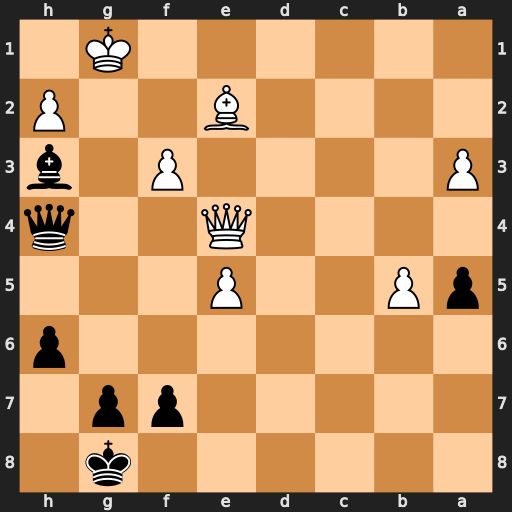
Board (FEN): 6k1/5pp1/7p/pP2P3/4Q2q/P4P1b/4B2P/6K1
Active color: b
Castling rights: -
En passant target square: -
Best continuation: Qe1+ Bf1 Qxf1#